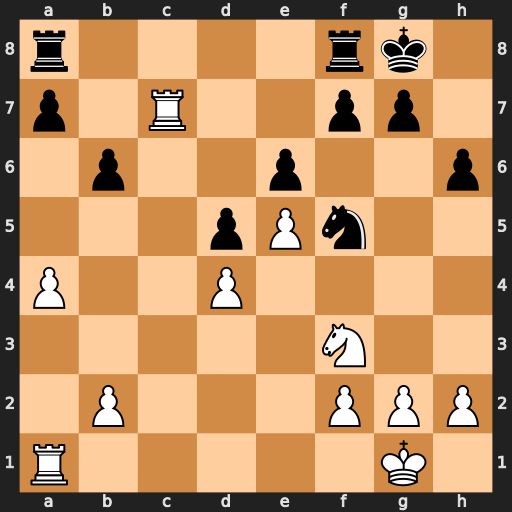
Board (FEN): r4rk1/p1R2pp1/1p2p2p/3pPn2/P2P4/5N2/1P3PPP/R5K1
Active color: w
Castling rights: -
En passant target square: -
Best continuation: g4